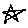
Label: star